Question: I need some kind of timeline in a "datagrid" and the character has quite a few lines.

The left side of my datagrid works very well because there is only text.
The right side is a little bit laggy.
Actually, I have my DataGridTemplateColumn at the first index of the timeline part.
My DataGridTemplateColumn uses my UserControl as DataTemplate, where I have drawn my lines/rectangles for the entire line. This works because I set the left margin of the objects as example 500 so it appears over the other columns at the right side...
The usercontrol is a simple grid where I have placed my rectangles dynamically.
Other columns are also DataGridTemplateColumn but they are empty.
Now, my idea is to make only a single column where I can place a large usercontrol and that draws the timeline for the line.
What is the best practice to do that?
thanks
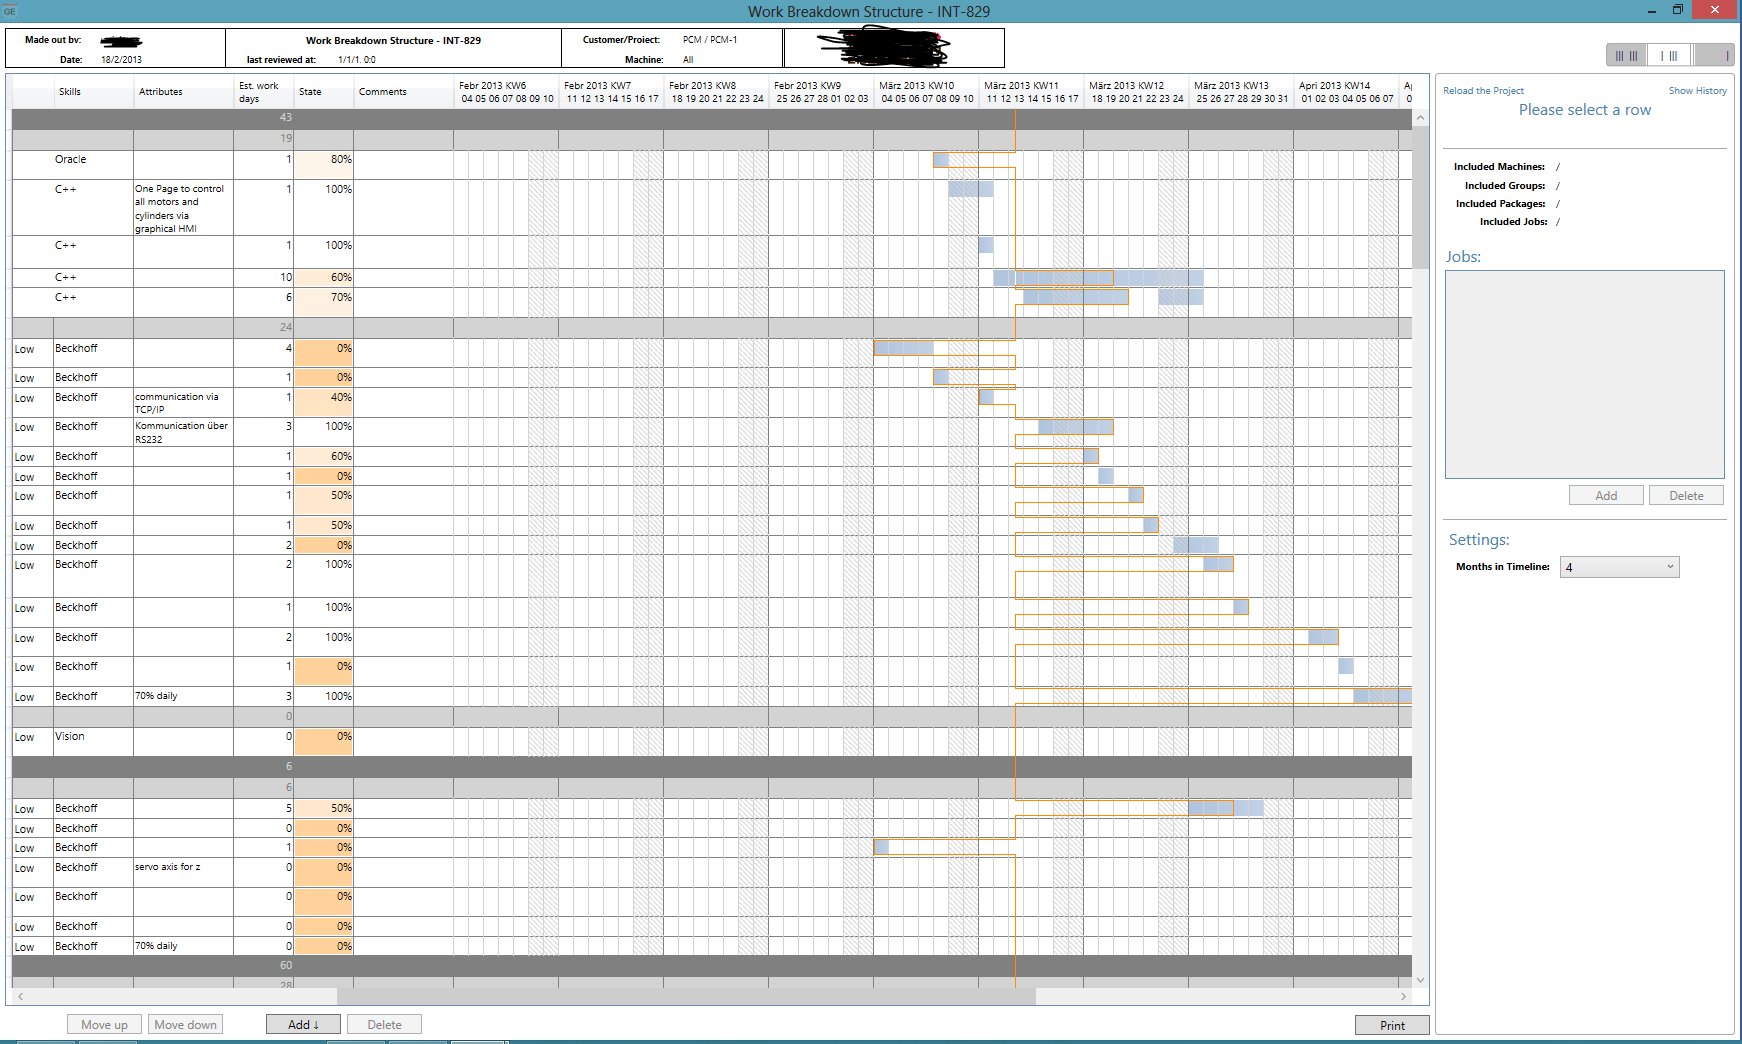
Answer: I have seen that you want to make a Time Line, that is great. I think that maybe a Grid is not the best panel for doing this. I think that for this case you should to implement your own custom panel. Making a custom panel is great, because you may to set how the items will be showed and also you may add animations or drag behaviors. You can see this pages :
- <URL>
Also I attached some panel links that I have found, take a look, maybe you can find useful things.
---
Another thing I forgot, you can set in any ItemsControl the property ItemsPanel, in this way you can use your panel with any items source, you can use it for instance in a ListBox.